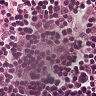
Metastatic tissue present: no